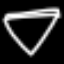
Label: diamond